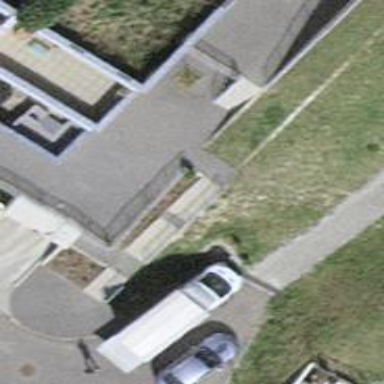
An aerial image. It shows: Set of steps on the road.